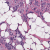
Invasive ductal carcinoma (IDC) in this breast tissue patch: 1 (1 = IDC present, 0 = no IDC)